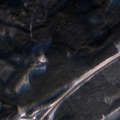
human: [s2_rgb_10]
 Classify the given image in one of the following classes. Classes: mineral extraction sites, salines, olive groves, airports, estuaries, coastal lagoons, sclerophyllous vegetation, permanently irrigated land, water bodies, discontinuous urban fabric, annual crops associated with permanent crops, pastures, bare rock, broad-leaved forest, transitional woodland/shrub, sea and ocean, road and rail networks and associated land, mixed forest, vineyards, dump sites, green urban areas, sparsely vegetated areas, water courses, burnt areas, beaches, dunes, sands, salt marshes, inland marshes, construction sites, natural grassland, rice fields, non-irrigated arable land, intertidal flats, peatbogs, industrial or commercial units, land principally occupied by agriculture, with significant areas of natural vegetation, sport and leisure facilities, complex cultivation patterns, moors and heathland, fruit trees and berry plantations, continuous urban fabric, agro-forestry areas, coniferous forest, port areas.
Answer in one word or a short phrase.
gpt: mineral extraction sites, coniferous forest, mixed forest